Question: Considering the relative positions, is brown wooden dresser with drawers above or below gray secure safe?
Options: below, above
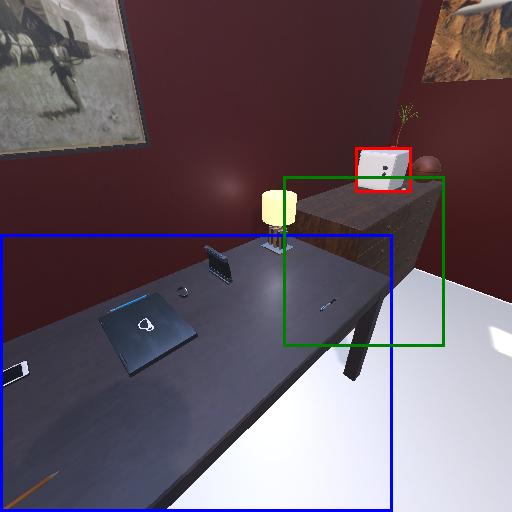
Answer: below